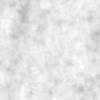
Label: no_change